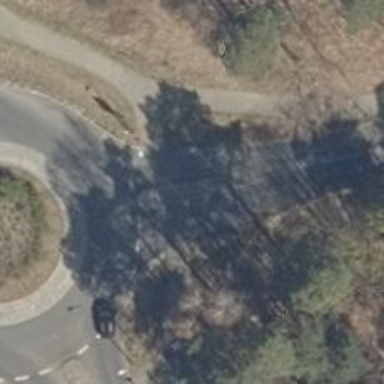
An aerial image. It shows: Road with "give way" sign.